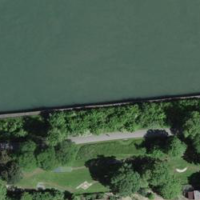
EUNIS habitat code: 15
Species observed at this site:
Halictus scabiosae
Anas platyrhynchos